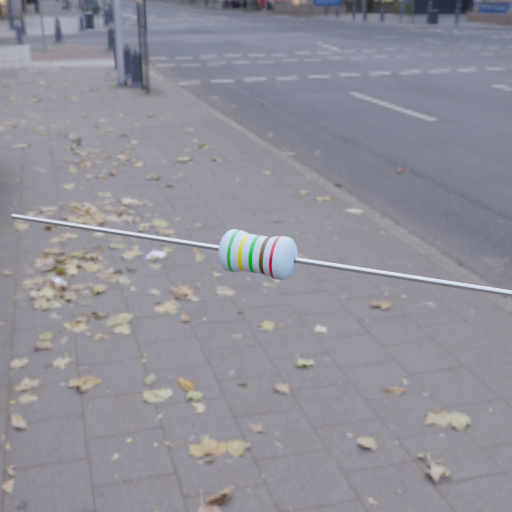
Resistor colour bands (in order): green, yellow, green, brown, red